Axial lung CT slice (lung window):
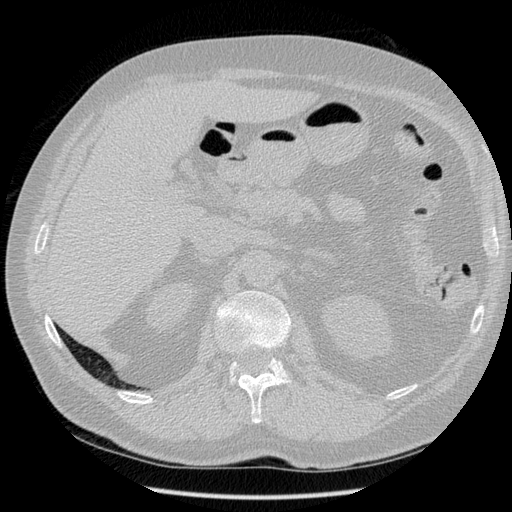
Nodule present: no